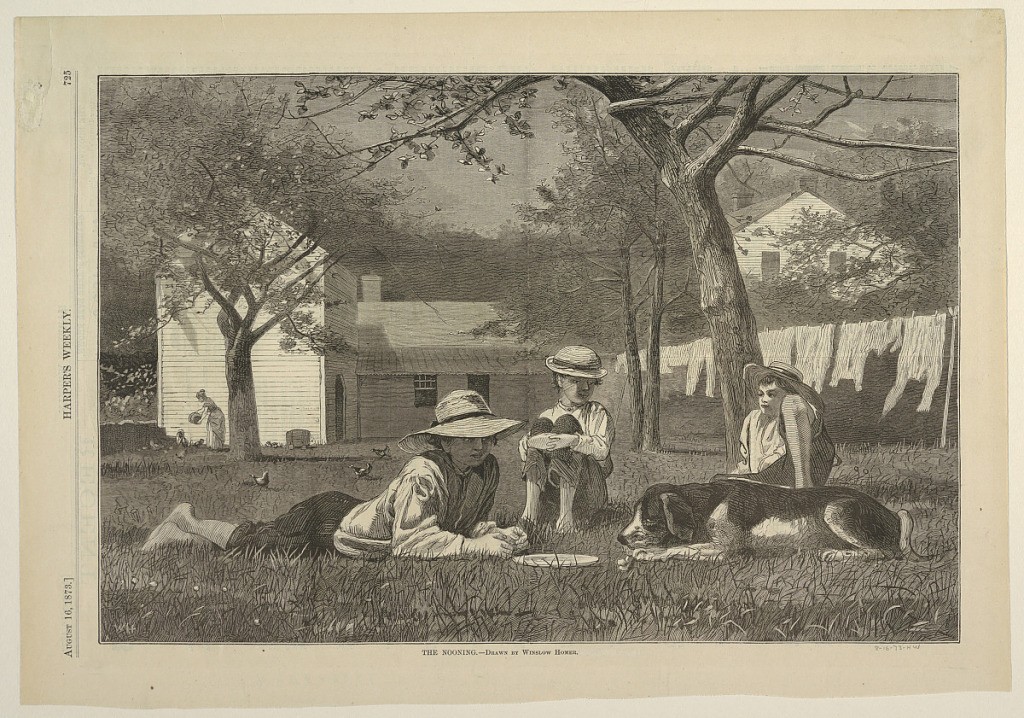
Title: The Nooning
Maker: Winslow Homer, American, 1836–1910
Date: August 16, 1873
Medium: Wood engraving in black ink on paper
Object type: Print
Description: A boy and a dog lay outdoors with an empty plate between them.  Two other boys sit behind them. Houses and trees in distance, and laundry on line at right.